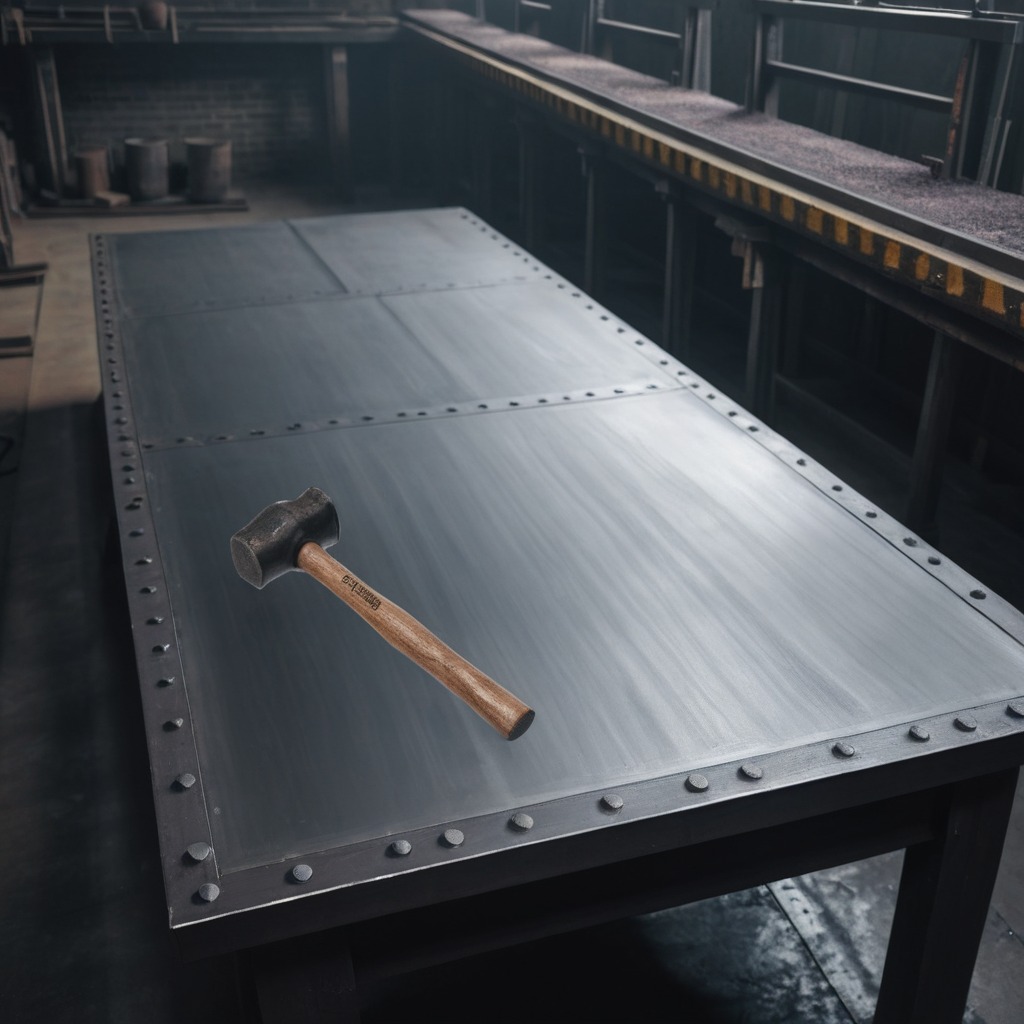
A hammer is lying on the cold steel table in a mining workshop.